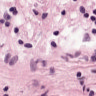
Metastatic tissue present: no